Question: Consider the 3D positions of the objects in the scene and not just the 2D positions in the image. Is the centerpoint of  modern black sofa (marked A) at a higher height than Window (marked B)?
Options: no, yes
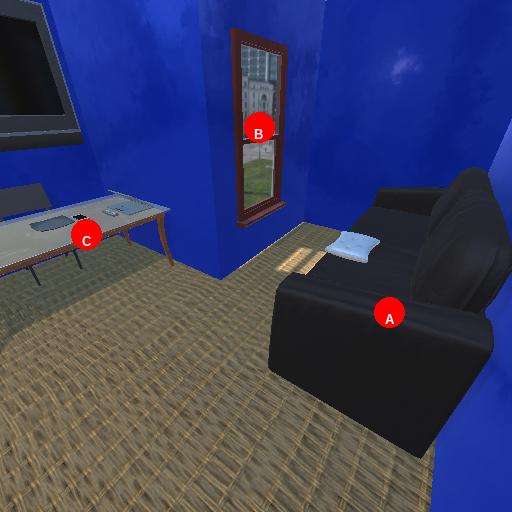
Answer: no